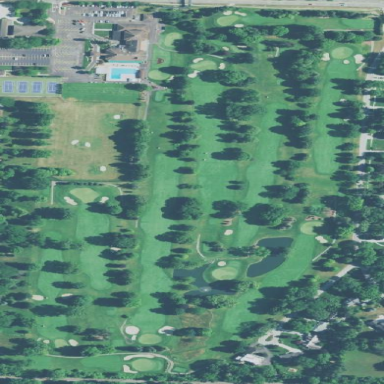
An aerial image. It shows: Golf course.